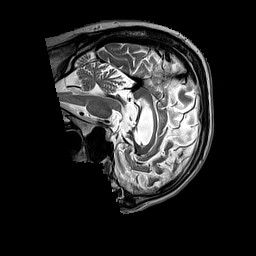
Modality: T2w
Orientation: sagittal
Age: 66
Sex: male
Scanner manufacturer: siemens
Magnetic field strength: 3 T
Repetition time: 3.2 s
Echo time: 0.212 s